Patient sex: F
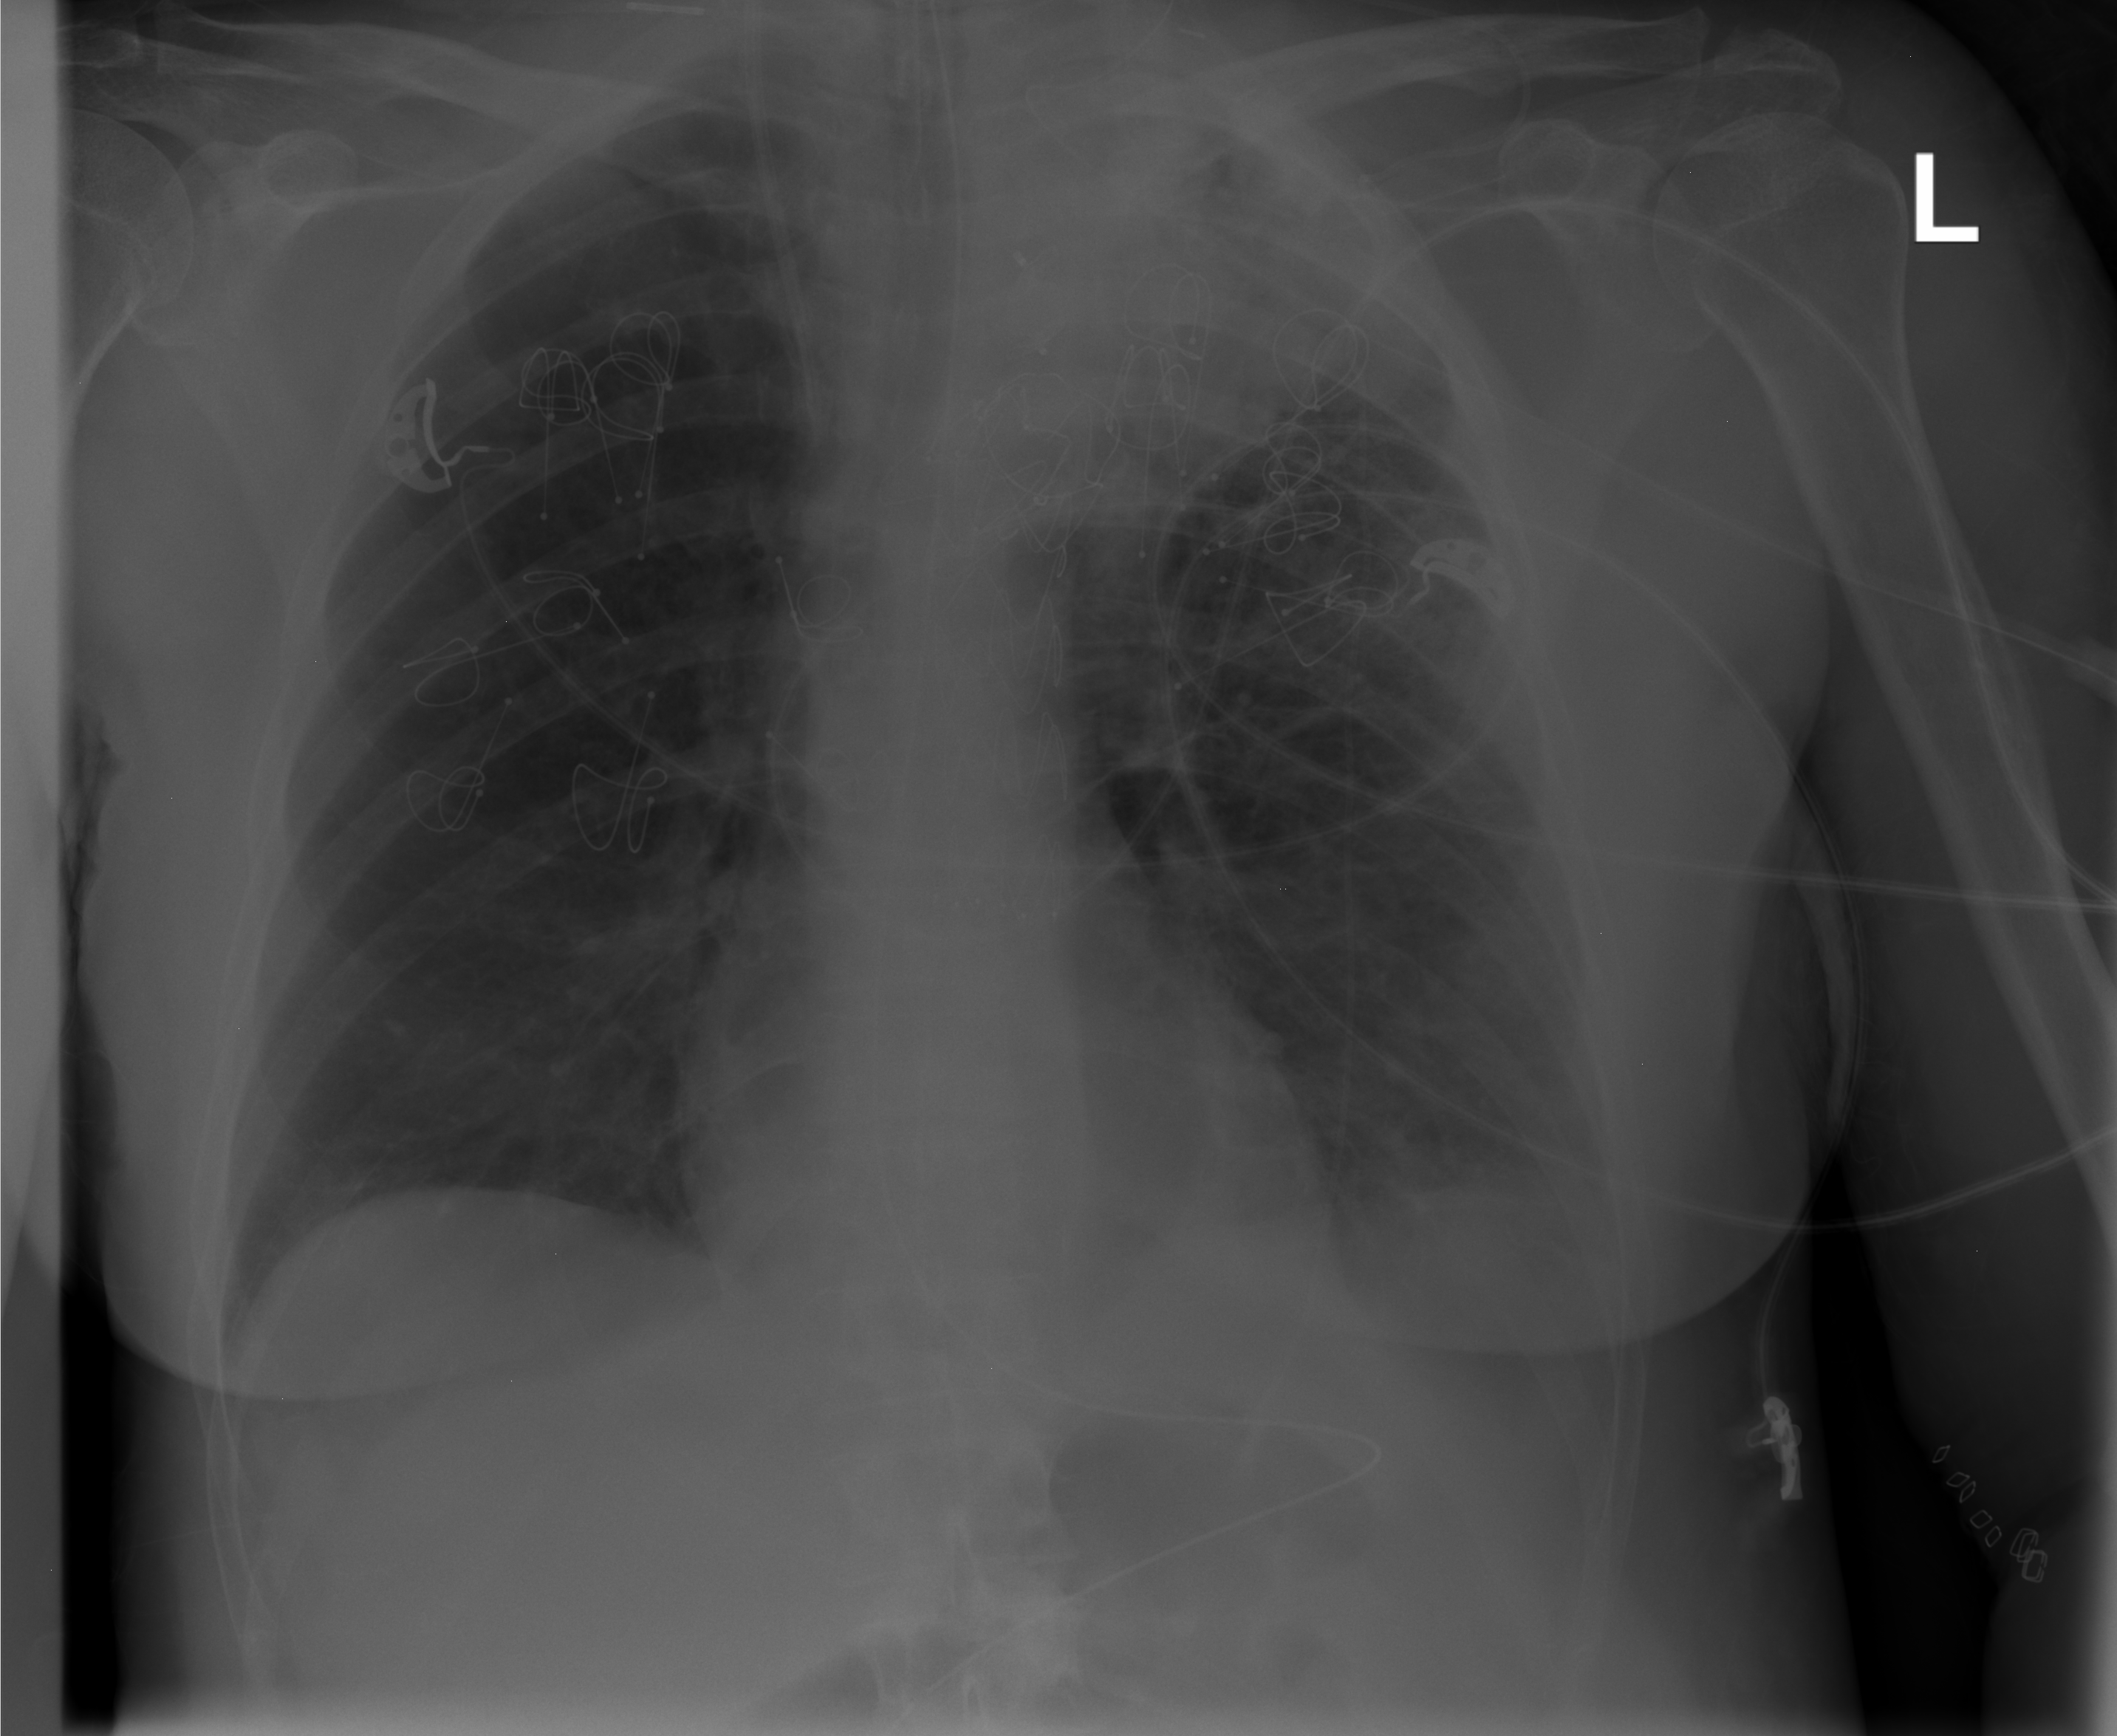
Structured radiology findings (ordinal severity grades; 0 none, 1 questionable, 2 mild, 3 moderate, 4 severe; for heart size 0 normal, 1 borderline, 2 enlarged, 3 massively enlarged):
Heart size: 0
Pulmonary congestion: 0
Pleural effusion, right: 0
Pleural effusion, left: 0
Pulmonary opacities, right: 0
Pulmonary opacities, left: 3
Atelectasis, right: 0
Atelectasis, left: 3